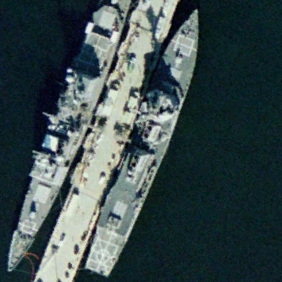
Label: destroyer